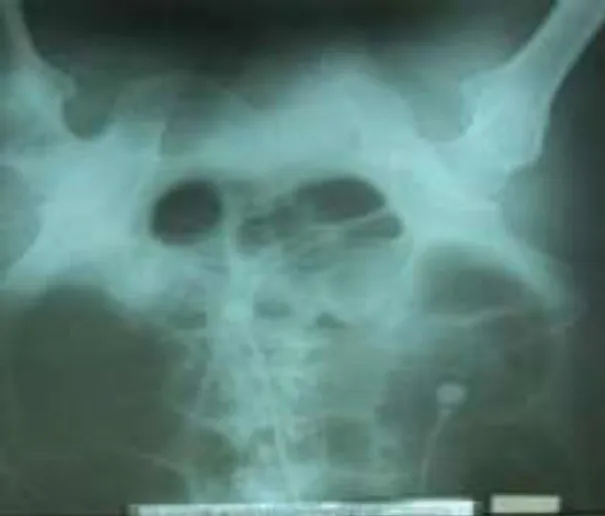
Revealed distended transverse colon.
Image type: radiology (x_ray)